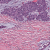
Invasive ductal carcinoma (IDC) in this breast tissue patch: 1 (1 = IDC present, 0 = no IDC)